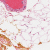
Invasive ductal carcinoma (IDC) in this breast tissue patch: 0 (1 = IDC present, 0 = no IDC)